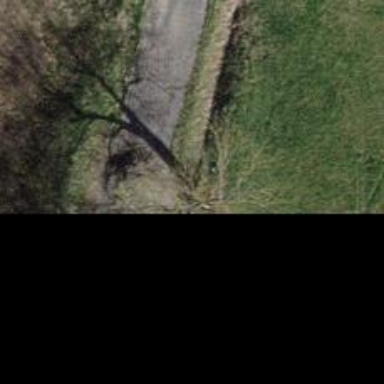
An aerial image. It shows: Broadleaved tree with lush leaves.